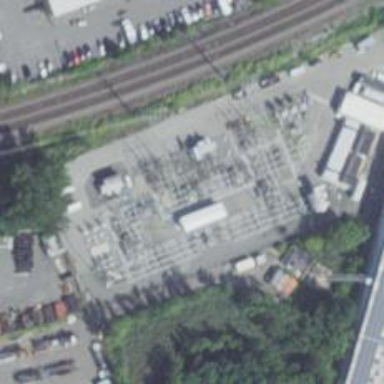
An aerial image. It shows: Switch for power supply.